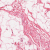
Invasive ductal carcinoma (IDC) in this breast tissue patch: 0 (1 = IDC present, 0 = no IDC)